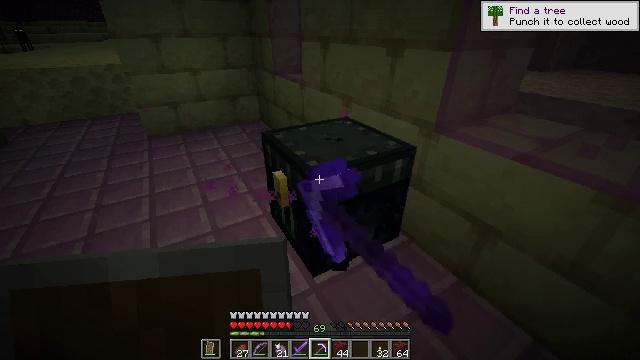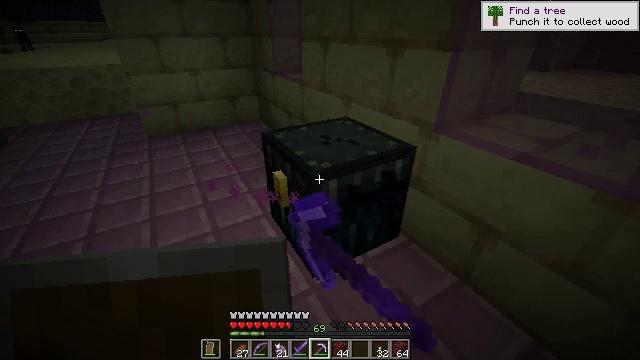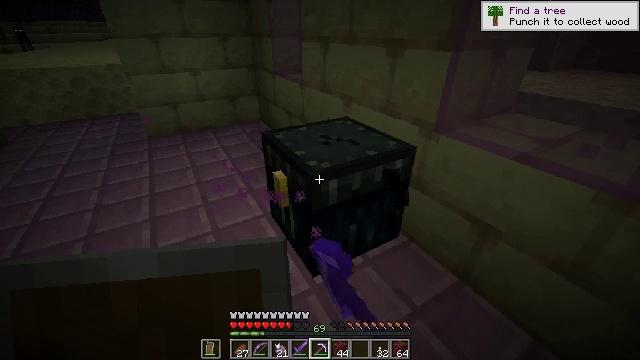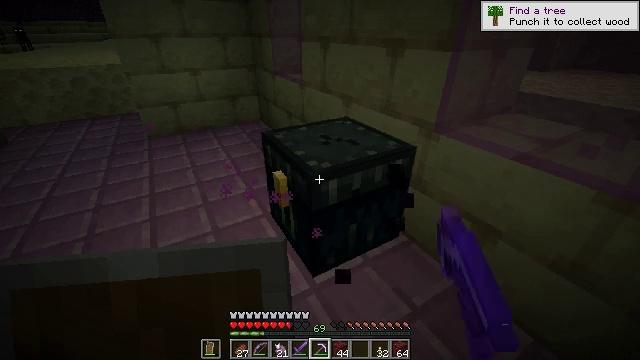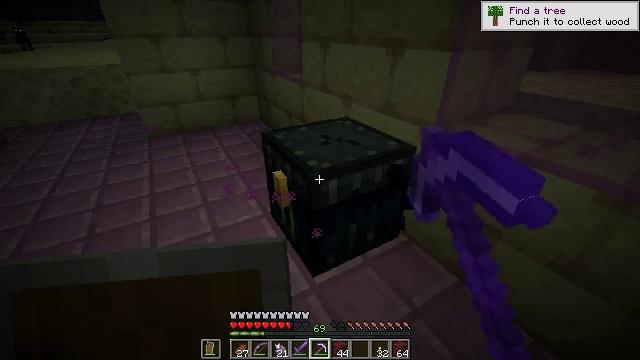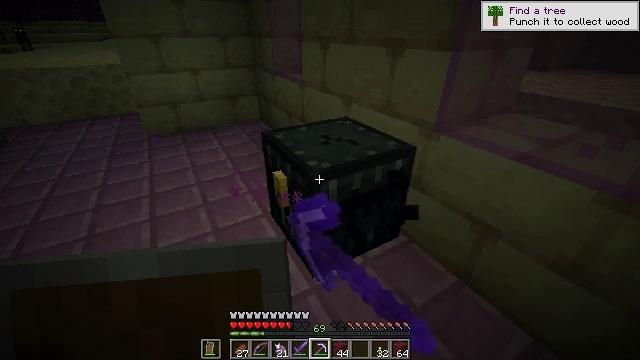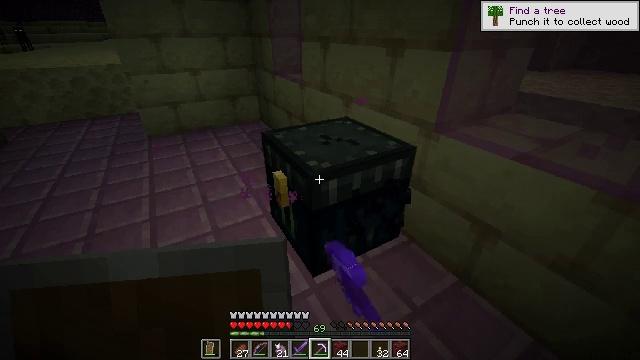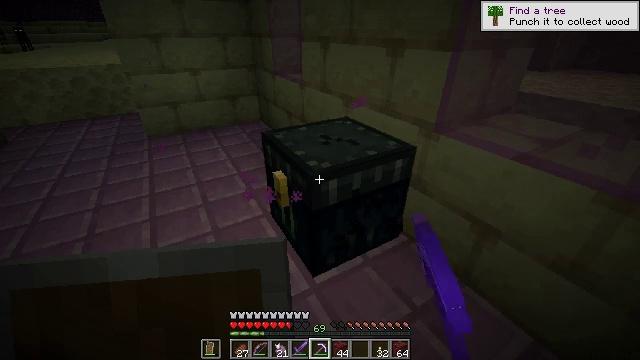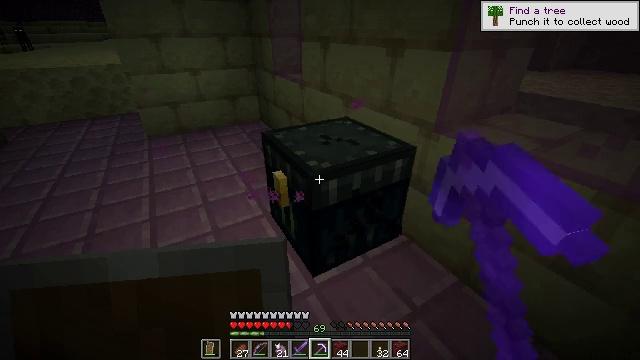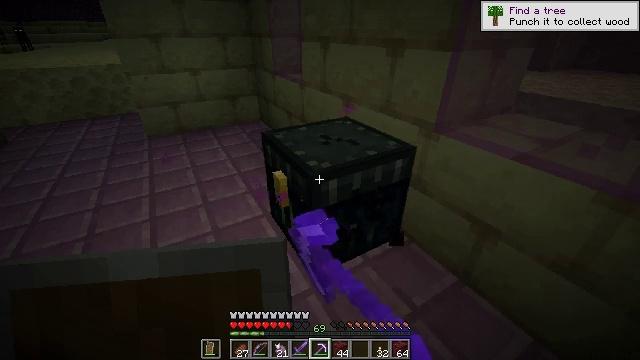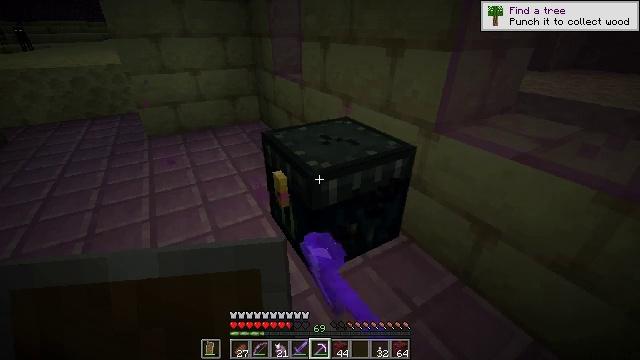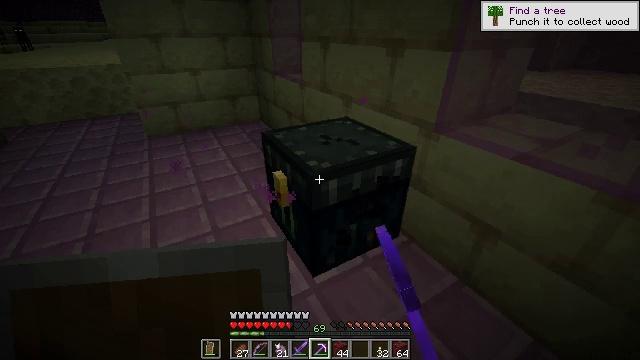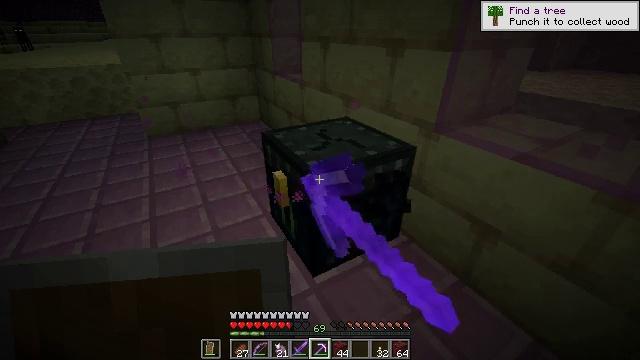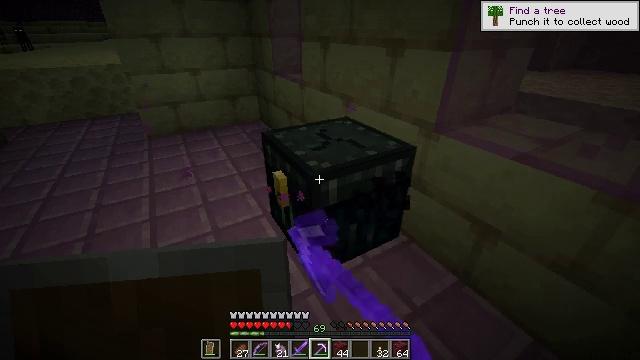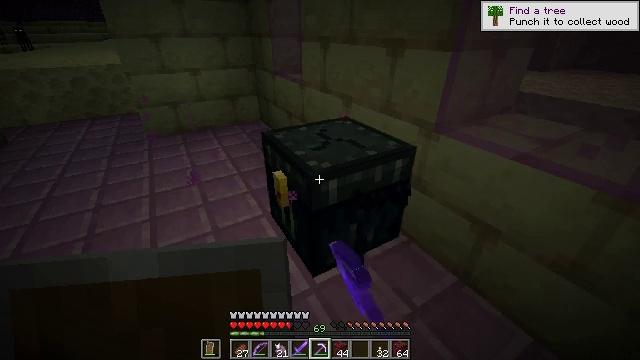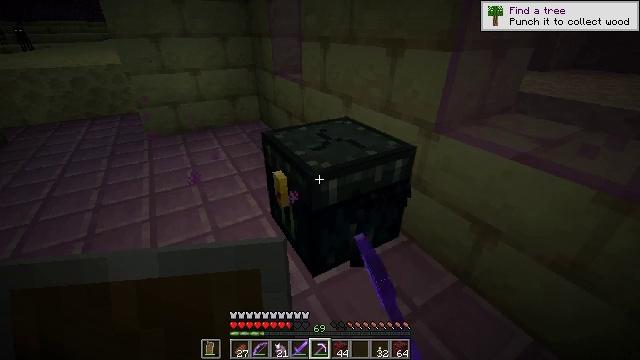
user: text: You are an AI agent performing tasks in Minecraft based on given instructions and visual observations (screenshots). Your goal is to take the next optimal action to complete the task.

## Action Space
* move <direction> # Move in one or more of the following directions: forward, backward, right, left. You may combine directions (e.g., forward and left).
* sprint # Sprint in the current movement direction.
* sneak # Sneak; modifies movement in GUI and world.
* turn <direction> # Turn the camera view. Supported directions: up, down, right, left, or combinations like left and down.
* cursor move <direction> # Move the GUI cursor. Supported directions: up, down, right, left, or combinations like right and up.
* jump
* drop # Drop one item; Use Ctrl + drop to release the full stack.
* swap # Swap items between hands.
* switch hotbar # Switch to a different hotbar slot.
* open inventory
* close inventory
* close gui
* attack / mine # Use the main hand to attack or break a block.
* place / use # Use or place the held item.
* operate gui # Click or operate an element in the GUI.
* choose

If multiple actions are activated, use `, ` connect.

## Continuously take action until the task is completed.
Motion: motion action
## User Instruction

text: Mine the ender chest.
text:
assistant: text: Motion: attack / mine
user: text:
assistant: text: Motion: attack / mine
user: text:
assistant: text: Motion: attack / mine
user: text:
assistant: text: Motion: attack / mine
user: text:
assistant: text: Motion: attack / mine
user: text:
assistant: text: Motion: attack / mine
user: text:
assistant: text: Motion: attack / mine
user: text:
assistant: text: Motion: attack / mine
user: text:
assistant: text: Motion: attack / mine
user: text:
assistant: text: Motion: attack / mine
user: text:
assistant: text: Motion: attack / mine
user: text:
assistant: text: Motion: attack / mine
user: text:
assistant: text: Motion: attack / mine
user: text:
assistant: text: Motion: attack / mine
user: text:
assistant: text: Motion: attack / mine
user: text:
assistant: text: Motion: attack / mine
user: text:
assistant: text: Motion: attack / mine
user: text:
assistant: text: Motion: attack / mine
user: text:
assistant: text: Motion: attack / mine
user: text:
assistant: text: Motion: attack / mine
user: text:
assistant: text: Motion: attack / mine
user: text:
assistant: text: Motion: attack / mine
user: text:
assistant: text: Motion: attack / mine
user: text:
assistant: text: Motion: attack / mine
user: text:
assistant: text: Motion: attack / mine
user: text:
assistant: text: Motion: attack / mine
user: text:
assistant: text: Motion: attack / mine
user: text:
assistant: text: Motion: attack / mine
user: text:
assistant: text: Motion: attack / mine
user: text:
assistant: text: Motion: attack / mine